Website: home-depot
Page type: delivery-shipping
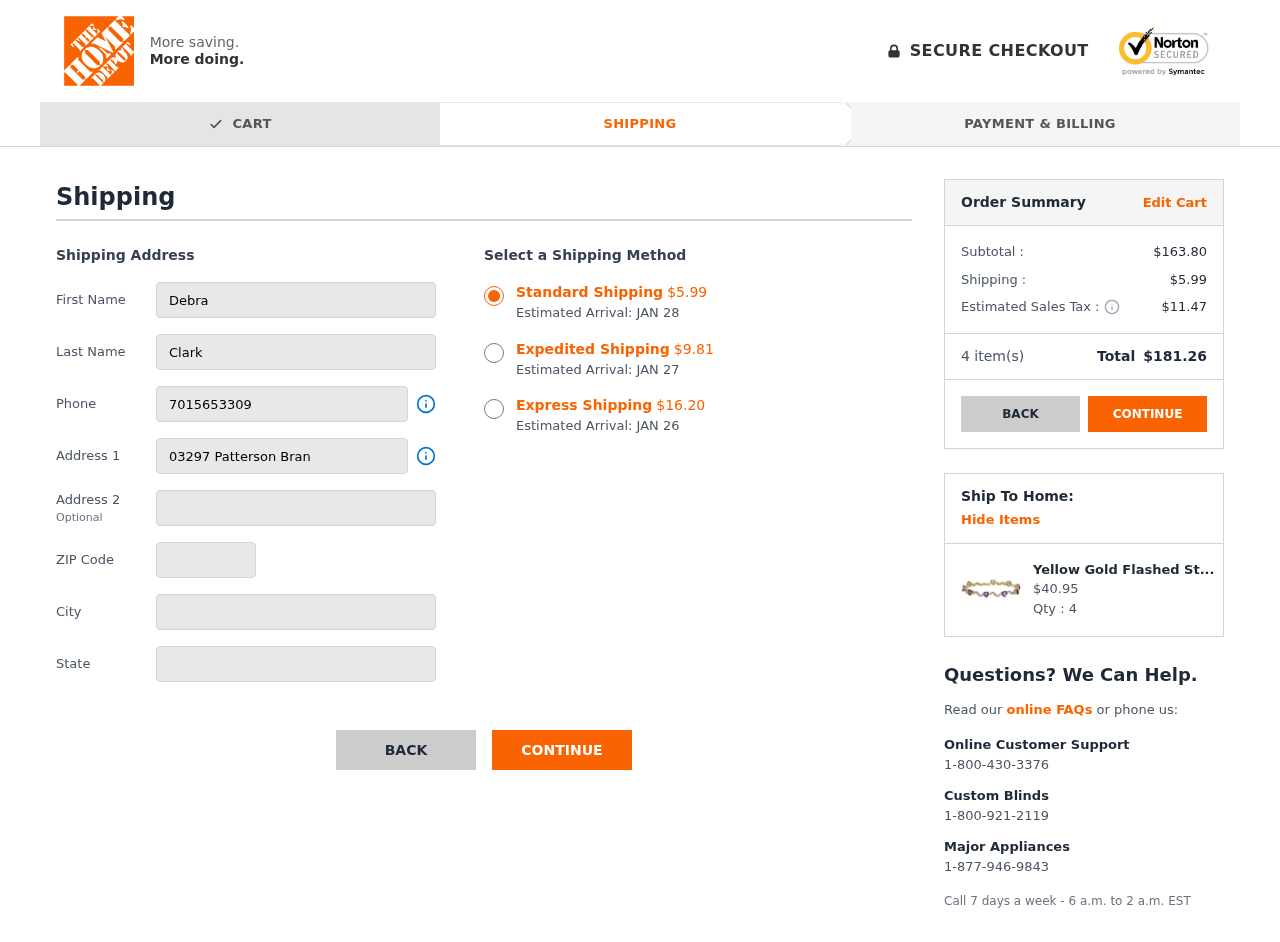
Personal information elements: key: PII_CITY
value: West Valerieton
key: PII_FIRSTNAME
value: Debra
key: PII_LASTNAME
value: Clark
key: PII_PHONE
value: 7015653309
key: PII_POSTCODE
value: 63445
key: PII_STATE
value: South Dakota
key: PII_STREET
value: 03297 Patterson Branch Apt. 984
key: PII_STREET2
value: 8674 Hannah Square Suite 941
Product elements: key: PRODUCT1_NAME
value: Yellow Gold Flashed Sterling Silver Amethyst and Diamond Accent Heart Wave Bracelet, 7.25"
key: PRODUCT1_PRICE
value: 40.95
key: PRODUCT1_QUANTITY
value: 4
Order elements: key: ORDER_SHIPPING_COST_STANDARD
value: $5.99
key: ORDER_DELIVERY_DATE
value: JAN 28
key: ORDER_SHIPPING_COST_EXPEDITED
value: $9.81
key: ORDER_DELIVERY_DATE_EXPEDITED
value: JAN 27
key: ORDER_SHIPPING_COST_EXPRESS
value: $16.20
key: ORDER_DELIVERY_DATE_EXPRESS
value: JAN 26
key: ORDER_SUBTOTAL
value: $163.80
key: ORDER_SHIPPING_COST
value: $5.99
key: ORDER_TAX
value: $11.47
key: ORDER_NUM_ITEMS
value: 4
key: ORDER_TOTAL
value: $181.26